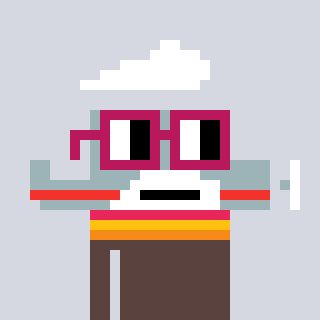
a pixel art character with square dark red glasses, a plane-shaped head and a darkbrown-colored body on a cool background